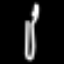
Label: fork